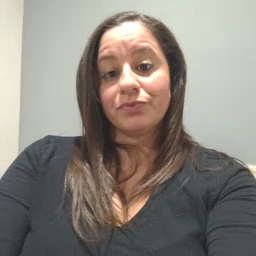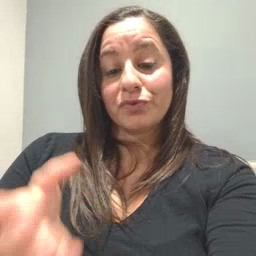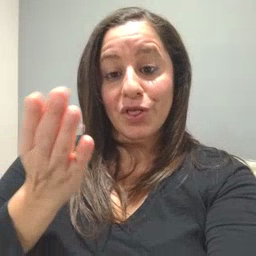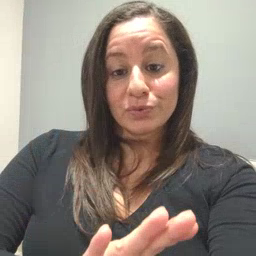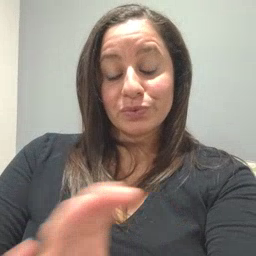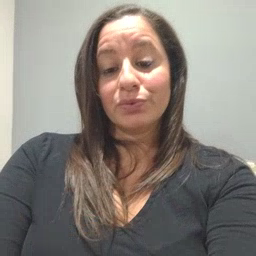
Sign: close